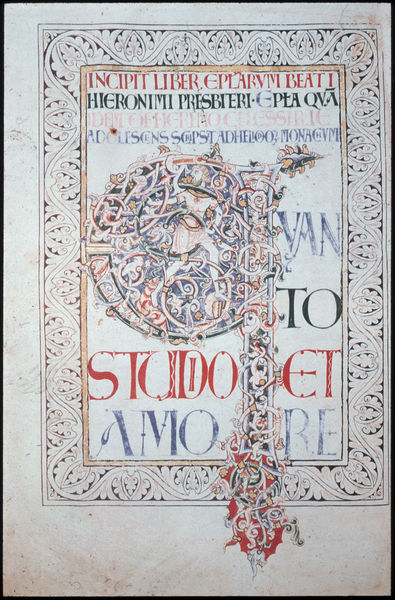
Titel: Hieronymus Briefe
Institution: Dijon, Bibliothèque Municipale
Schlagwörter: blau, braun, weiss, rot, malerei, ornament, rahmen, blatt, borte, schrift, liebe, bogen, linien, rand, verzierung, buch, seite, buchstaben, initiale, kunst, deckblatt, girlanden, pergament, studio, zeile, latein, hieronymus, buchmalerei, vignette, hieronimus, amore, fleiß, et, unziale, #linien, so groß, flechtornament